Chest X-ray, AP view. Patient: 44 years old, sex M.
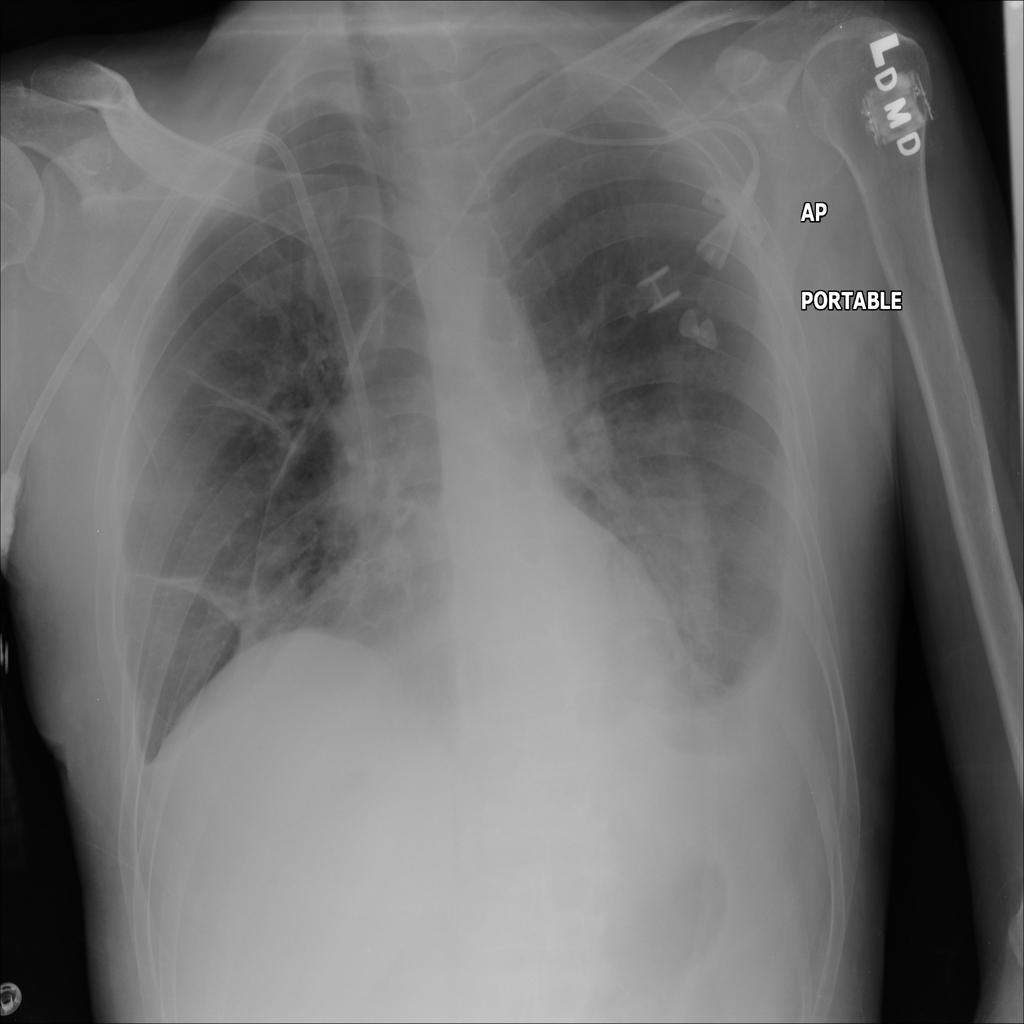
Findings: Atelectasis, Fibrosis, Pleural_Thickening